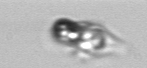
Label: Mesodinium